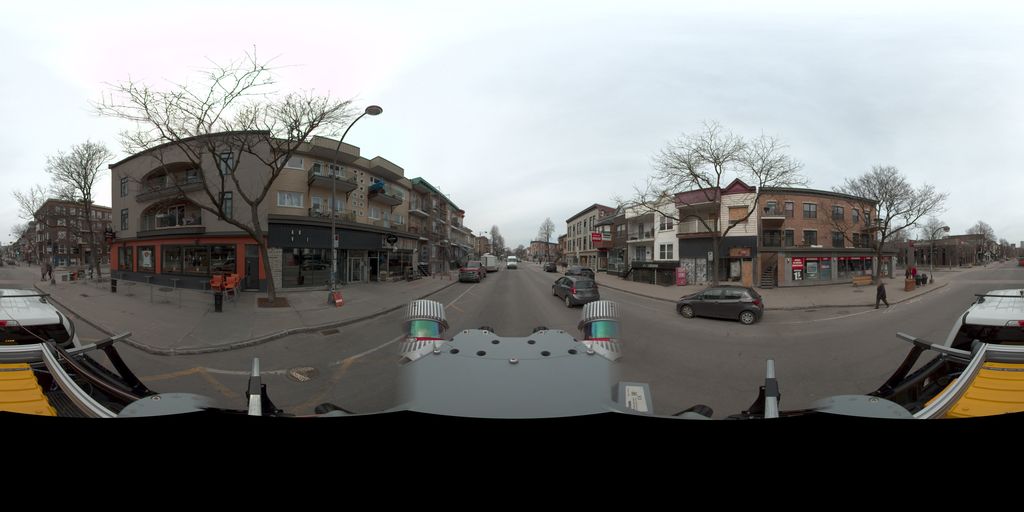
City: quebec_city